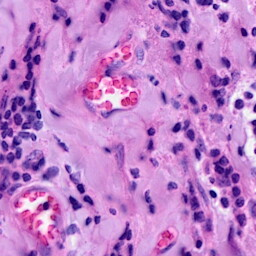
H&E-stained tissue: Breast